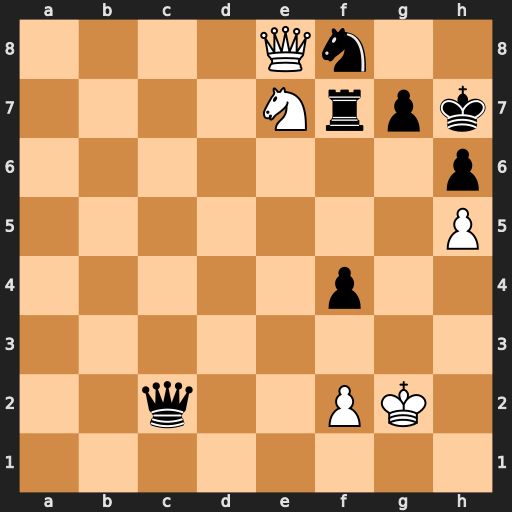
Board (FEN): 4Qn2/4Nrpk/7p/7P/5p2/8/2q2PK1/8
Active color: w
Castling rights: -
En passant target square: -
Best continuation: Qxf7 Qe4+ Kh2 Qe6 Qxf8